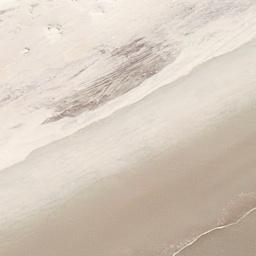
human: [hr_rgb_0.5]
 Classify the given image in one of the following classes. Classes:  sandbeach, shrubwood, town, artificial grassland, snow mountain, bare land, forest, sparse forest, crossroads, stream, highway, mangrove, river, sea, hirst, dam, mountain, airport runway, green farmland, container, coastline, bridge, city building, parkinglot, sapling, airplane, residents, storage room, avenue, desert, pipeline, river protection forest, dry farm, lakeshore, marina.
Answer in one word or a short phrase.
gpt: sandbeach